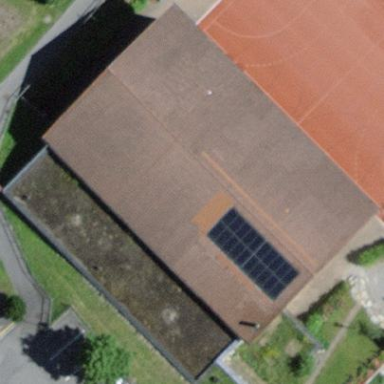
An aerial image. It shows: Sports hall building.